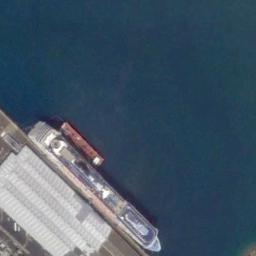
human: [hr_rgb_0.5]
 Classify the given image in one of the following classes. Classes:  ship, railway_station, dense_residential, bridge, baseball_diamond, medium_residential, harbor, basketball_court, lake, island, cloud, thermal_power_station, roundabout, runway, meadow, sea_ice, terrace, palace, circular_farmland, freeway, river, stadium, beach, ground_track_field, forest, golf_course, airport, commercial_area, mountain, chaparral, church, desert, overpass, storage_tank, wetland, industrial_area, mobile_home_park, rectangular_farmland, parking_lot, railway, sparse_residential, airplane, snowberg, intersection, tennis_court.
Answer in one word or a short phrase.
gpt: ship